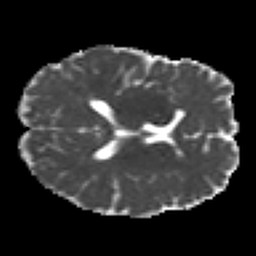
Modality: MD
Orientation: axial
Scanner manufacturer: siemens
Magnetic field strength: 3 T
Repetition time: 7.8 s
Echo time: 0.09 s